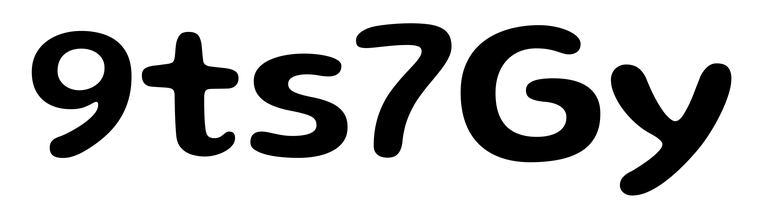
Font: Gluten_Medium